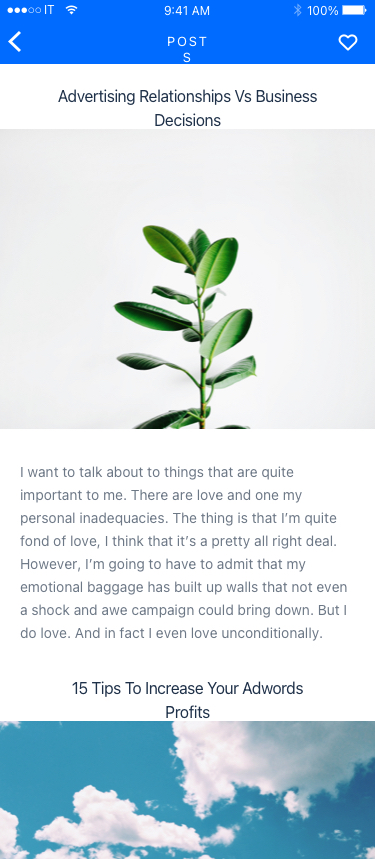
Text in this UI design:
15 Tips To Increase Your Adwords Profits
I want to talk about to things that are quite important to me. There are love and one my personal inadequacies. The thing is that I’m quite fond of love, I think that it’s a pretty all right deal. However, I’m going to have to admit that my emotional baggage has built up walls that not even a shock and awe campaign could bring down. But I do love. And in fact I even love unconditionally.

Advertising Relationships Vs Business Decisions
POSTS
100%
9:41 AM
IT